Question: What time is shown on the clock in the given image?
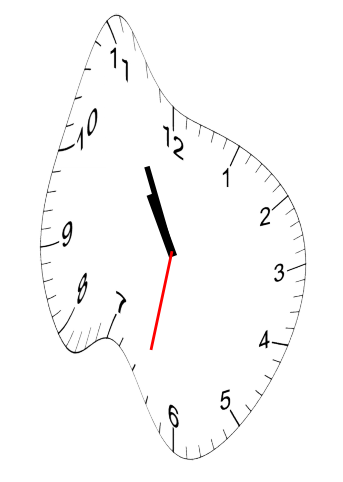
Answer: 10:55:32